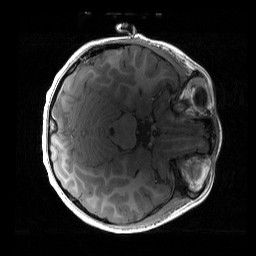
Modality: T1w
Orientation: axial
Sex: male
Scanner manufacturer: siemens
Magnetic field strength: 3 T
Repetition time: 1.9 s
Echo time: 0.00243 s